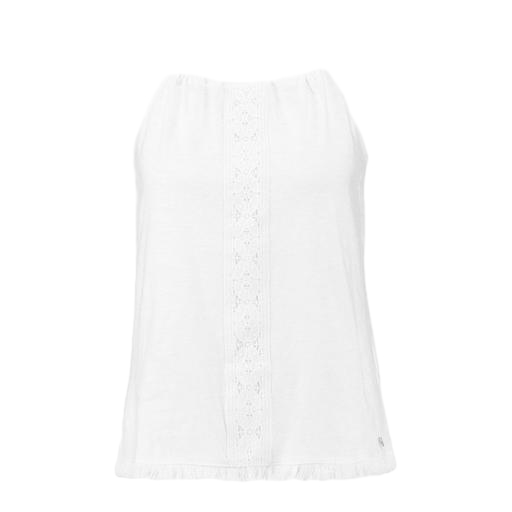
white high-neck lace-panel, white lace yoke tank, white ellie swing cami, white background